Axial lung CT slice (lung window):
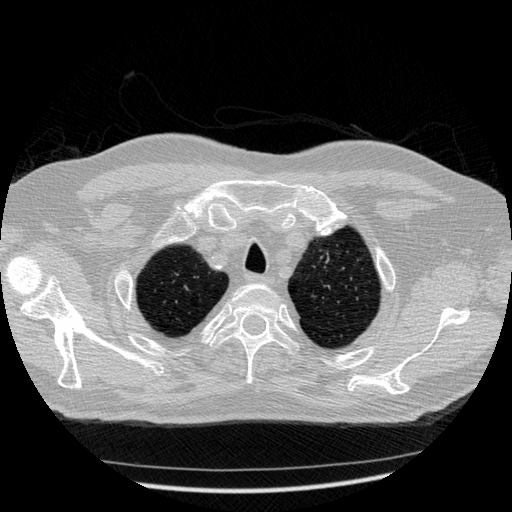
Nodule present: no